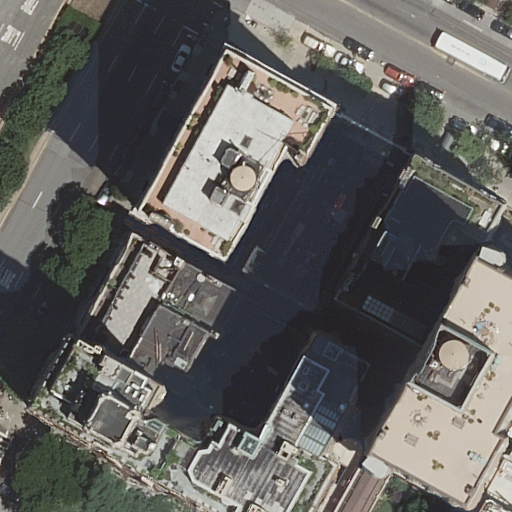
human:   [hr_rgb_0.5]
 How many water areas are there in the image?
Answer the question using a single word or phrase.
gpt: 0

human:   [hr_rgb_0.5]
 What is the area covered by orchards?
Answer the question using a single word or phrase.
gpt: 0m2

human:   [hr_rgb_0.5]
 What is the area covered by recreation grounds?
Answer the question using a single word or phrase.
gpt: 0m2

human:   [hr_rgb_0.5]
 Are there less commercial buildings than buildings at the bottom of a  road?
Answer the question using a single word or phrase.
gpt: yes

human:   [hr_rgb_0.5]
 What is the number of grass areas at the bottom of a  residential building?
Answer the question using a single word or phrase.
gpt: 0

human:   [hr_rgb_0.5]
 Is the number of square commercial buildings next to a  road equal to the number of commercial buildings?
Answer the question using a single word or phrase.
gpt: yes

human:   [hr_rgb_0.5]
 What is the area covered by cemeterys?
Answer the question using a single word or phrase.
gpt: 0m2

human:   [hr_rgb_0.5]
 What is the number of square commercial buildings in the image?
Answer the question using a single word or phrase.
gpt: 0

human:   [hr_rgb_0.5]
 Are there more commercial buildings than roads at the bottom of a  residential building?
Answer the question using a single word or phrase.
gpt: no

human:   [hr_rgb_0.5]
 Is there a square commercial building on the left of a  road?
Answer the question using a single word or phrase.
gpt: no

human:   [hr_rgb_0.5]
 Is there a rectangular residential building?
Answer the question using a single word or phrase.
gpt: yes

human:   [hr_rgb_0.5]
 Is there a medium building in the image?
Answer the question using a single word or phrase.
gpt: yes

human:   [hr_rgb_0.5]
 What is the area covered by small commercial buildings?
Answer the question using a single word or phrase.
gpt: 0m2

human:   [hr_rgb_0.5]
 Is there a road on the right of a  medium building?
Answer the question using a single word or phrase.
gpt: yes

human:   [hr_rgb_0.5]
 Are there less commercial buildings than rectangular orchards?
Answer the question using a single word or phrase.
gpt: no

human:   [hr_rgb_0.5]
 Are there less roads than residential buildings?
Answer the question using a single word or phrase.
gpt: yes

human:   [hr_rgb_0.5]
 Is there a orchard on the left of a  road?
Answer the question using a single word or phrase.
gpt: no

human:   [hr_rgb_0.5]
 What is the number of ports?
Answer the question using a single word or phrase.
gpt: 0

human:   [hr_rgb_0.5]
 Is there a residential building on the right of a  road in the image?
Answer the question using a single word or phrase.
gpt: yes

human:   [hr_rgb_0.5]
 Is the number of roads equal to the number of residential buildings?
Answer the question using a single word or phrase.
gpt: no

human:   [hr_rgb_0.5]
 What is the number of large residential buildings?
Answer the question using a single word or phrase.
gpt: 4

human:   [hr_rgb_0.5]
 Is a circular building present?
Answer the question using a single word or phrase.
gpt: no

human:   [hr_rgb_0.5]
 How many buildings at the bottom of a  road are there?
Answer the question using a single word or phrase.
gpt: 7

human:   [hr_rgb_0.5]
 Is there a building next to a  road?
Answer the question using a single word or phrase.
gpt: yes

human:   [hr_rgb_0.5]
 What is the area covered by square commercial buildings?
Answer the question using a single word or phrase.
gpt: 0m2

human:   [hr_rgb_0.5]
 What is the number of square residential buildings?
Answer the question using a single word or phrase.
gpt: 0

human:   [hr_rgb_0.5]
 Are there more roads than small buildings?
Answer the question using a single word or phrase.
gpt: yes

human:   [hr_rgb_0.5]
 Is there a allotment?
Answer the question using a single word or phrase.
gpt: no

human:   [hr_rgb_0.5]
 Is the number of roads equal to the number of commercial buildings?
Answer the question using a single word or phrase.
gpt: no

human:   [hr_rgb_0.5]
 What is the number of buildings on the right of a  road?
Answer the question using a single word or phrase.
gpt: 7

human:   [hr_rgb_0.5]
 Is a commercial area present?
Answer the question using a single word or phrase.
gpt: no

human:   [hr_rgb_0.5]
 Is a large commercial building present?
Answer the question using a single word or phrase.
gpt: no

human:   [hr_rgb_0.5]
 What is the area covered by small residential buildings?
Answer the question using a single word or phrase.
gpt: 0m2

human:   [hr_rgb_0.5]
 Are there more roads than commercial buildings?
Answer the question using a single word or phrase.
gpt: yes

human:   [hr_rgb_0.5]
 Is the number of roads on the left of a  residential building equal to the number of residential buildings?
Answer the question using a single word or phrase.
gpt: no

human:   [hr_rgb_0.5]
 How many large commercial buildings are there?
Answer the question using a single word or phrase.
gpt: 0